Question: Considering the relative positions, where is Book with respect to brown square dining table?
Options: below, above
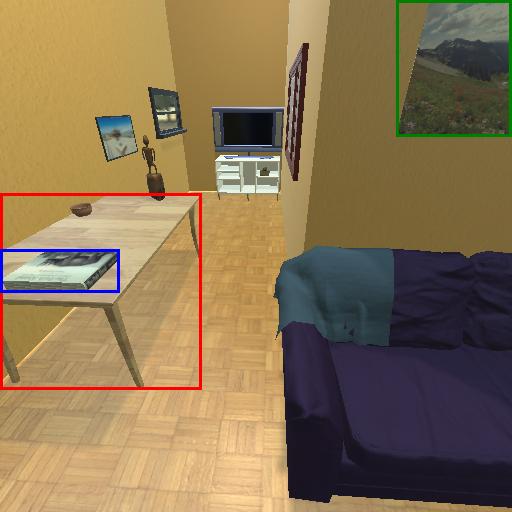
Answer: below